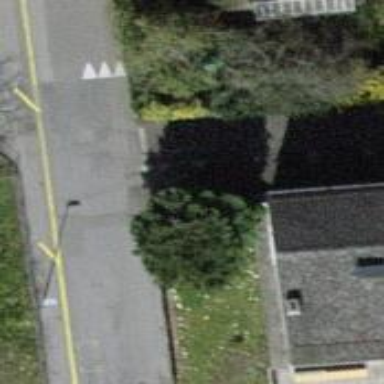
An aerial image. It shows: Urban tree with evergreen needle-leaved foliage.